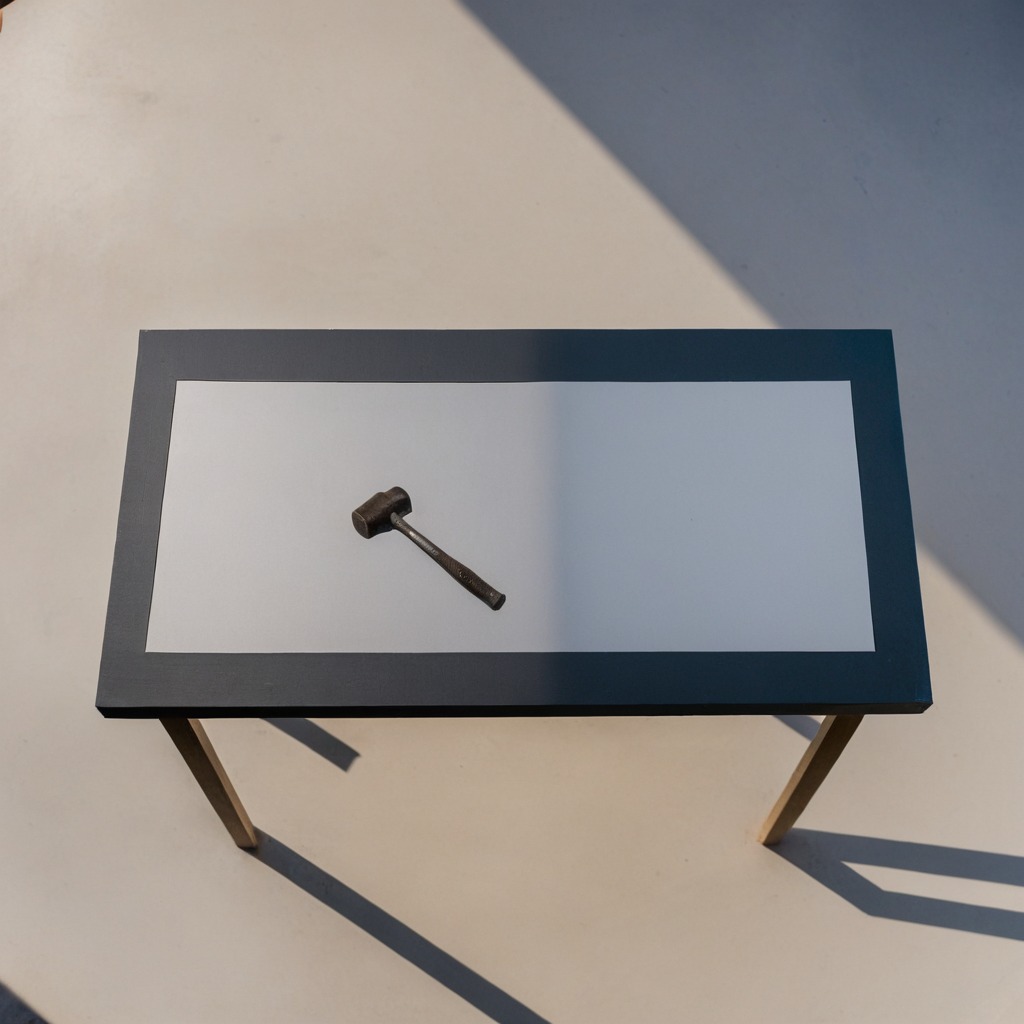
A hammer lies on the table.